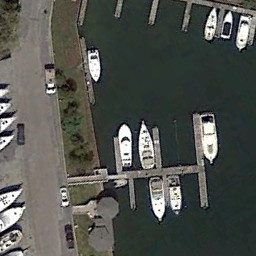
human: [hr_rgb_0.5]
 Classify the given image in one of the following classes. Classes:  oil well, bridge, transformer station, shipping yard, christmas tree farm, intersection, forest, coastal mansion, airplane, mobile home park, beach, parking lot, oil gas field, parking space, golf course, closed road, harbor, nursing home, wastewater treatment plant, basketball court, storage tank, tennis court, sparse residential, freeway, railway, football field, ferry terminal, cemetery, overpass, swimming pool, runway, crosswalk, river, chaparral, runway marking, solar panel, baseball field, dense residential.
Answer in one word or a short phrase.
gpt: ferry terminal